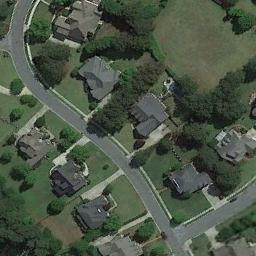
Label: medium_residential